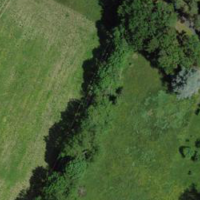
EUNIS habitat code: 25
Species observed at this site:
Falco tinnunculus